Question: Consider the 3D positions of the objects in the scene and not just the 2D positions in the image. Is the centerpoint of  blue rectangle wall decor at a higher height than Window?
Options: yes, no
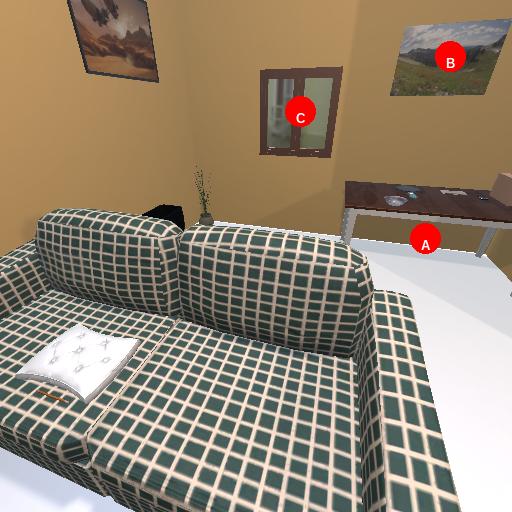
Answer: yes